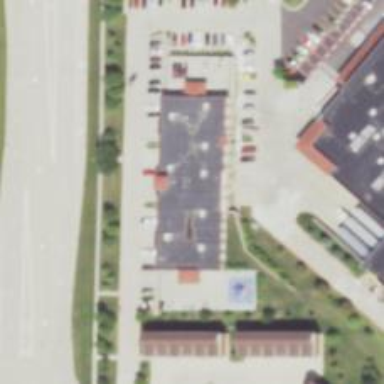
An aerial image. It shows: Kindergarten.